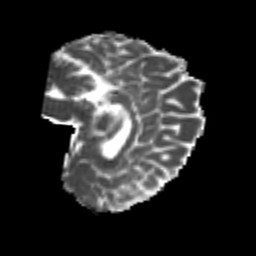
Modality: MD
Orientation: sagittal
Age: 25
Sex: female
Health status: healthy
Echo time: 0.074 s